Question: I have a table view controller 'TeamsViewController' and when the user tap on a row, I want to go to 'TeamTableViewController', which is another table view controller,
This is my code inside the TeamsViewController:
'''
-(void)prepareForSegue:(UIStoryboardSegue *)segue sender:(id)sender{
if([segue.identifier isEqualToString:@"Show Team Information"]){
if ([segue.description isKindOfClass:[TeamTableViewController class]]){
TeamTableViewController * teamTableViewController = (TeamTableViewController*) segue.destinationViewController;
[teamTableViewController setTeam:[self.teams objectAtIndex:self.tableView.indexPathForSelectedRow.row]];
}else{
NSLog(@"That is why ");
}
}
}
'''
Always the 'That is why' is getting printed. Why please?
In the current situation, the 'TeamTableViewController' is shown but with no data. I send the data through the 'setTeam' message, which is not executed at all.
Please check the image.

The cell's identifier and segue's identifier are 100% correct.
Could you help me please?
I appreciate your time and efforts.
Regards,
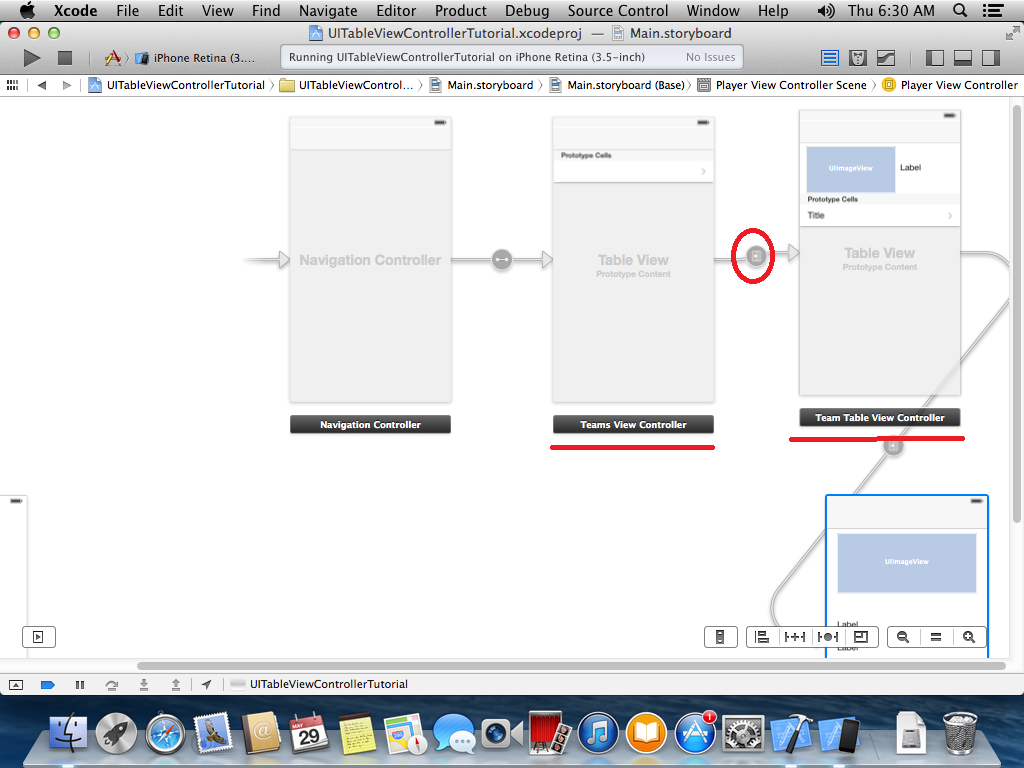
Answer: Change the 'segue.description' to 'segue.destinationViewController'. The description is of class 'NSString'.